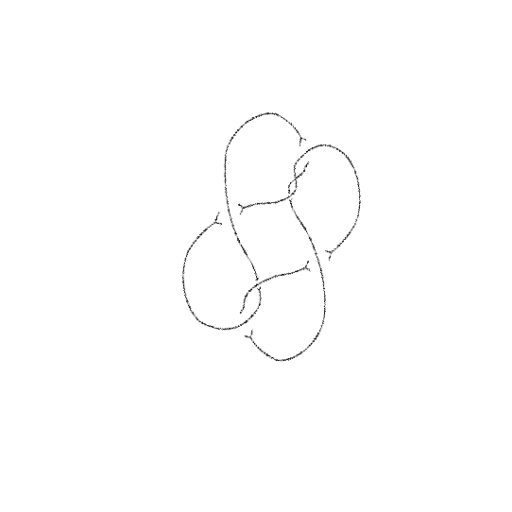
Crossing number: 7